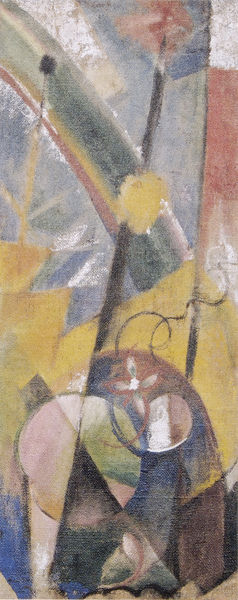
Titel: Dreiteiliger Ofenschirm mit landschaftlichen und tierähnlichen Darstellungen:
Landschaft mit Regenbogen (rechter Teil des Ofenschirms)
Künstler: Franz Marc
Standort: Mönchengladbach
Institution: Museum Abteiberg
Schlagwörter: baum, blau, dunkel, himmel, wasser, weiß, bäume, dreieck, gelb, grün, kubismus, kubistisch, landschaft, ocker, blume, braun, bunt, hell, orange, schwarz, rot, tier, expressionismus, mensch, öl, sonnenaufgang, brücke, sonne, schnur, pflanze, rosa, wald, kreis, reiter, rund, hellblau, bogen, abstrakt, berge, farben, modern, farbe, formen, sonnenuntergang, dunkelblau, detail, streifen, striche, abstraktion, regen, expressionistisch, strahlen, linie, form, strich, kreise, ecken, zacken, stäbe, expressiv, picasso, scwarz, stange, stiche, geometrie, blauer reiter, kandinsky, regenbogen, marc, delaunay, farbspiele, straheln, drieck, riot, blumer, regenbo0gen